Question: I'm currently working on the Preferences of my Application and I have to set an Angle. The default value will be something like 30deg and the user should be able to adjust this angle so that it suits best.
Instead of just making a ordinary EditTextPreference I want it to be adjustable like it is in other apps.
For example in the Calendar app:

I don't want to reinvent the wheel and therefor I'm asking before I start to implement such a GUI element by myself.
Does anybody know if something already exists?
Greetings,
Peter
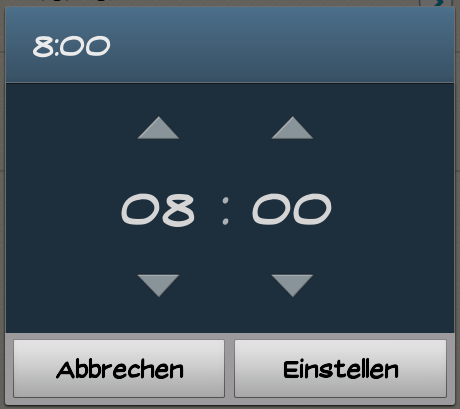
Answer: I'd suggest using a <URL>.
I guess this should suit your needs, doesn't it?